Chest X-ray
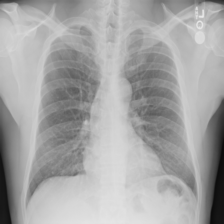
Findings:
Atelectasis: negative
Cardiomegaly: negative
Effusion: negative
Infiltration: negative
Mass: negative
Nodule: negative
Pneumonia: negative
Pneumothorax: negative
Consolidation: negative
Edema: negative
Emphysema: negative
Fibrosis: negative
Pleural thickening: negative
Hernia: negative